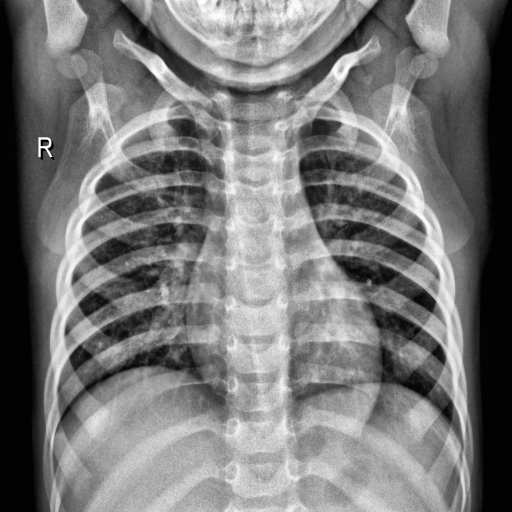
Finding: NORMAL